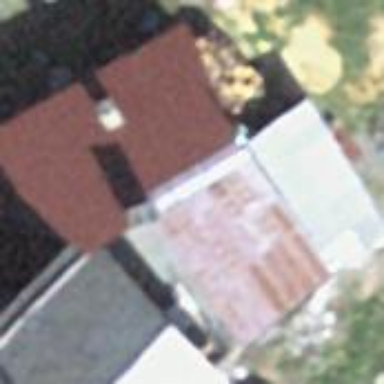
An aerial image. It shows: Simple house.